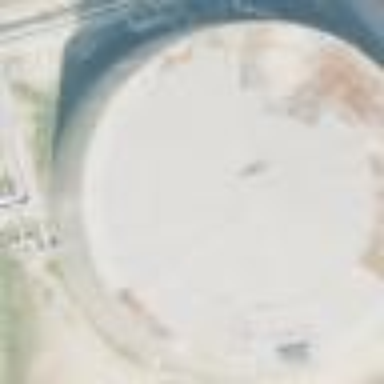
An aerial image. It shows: Storage tank that is man-made.